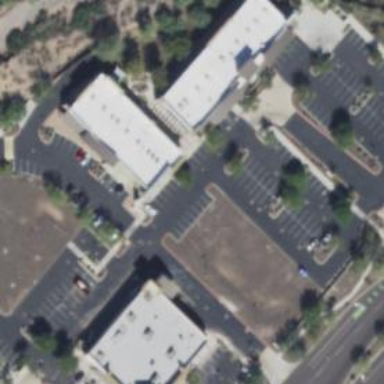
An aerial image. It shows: Veterinary facility.